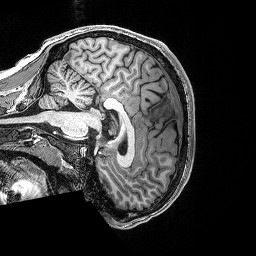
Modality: T1w
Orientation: sagittal
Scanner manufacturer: siemens
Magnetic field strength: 3 T
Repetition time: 2.53 s
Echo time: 0.0033 s